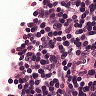
Metastatic tissue present: no